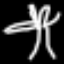
Label: palm tree